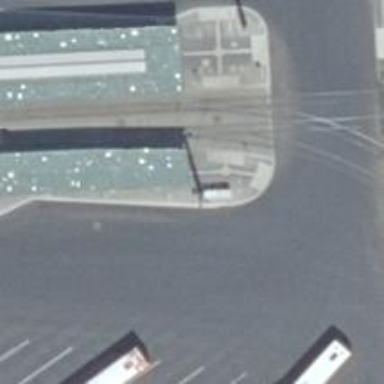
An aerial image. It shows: Platform for public transport and railway.